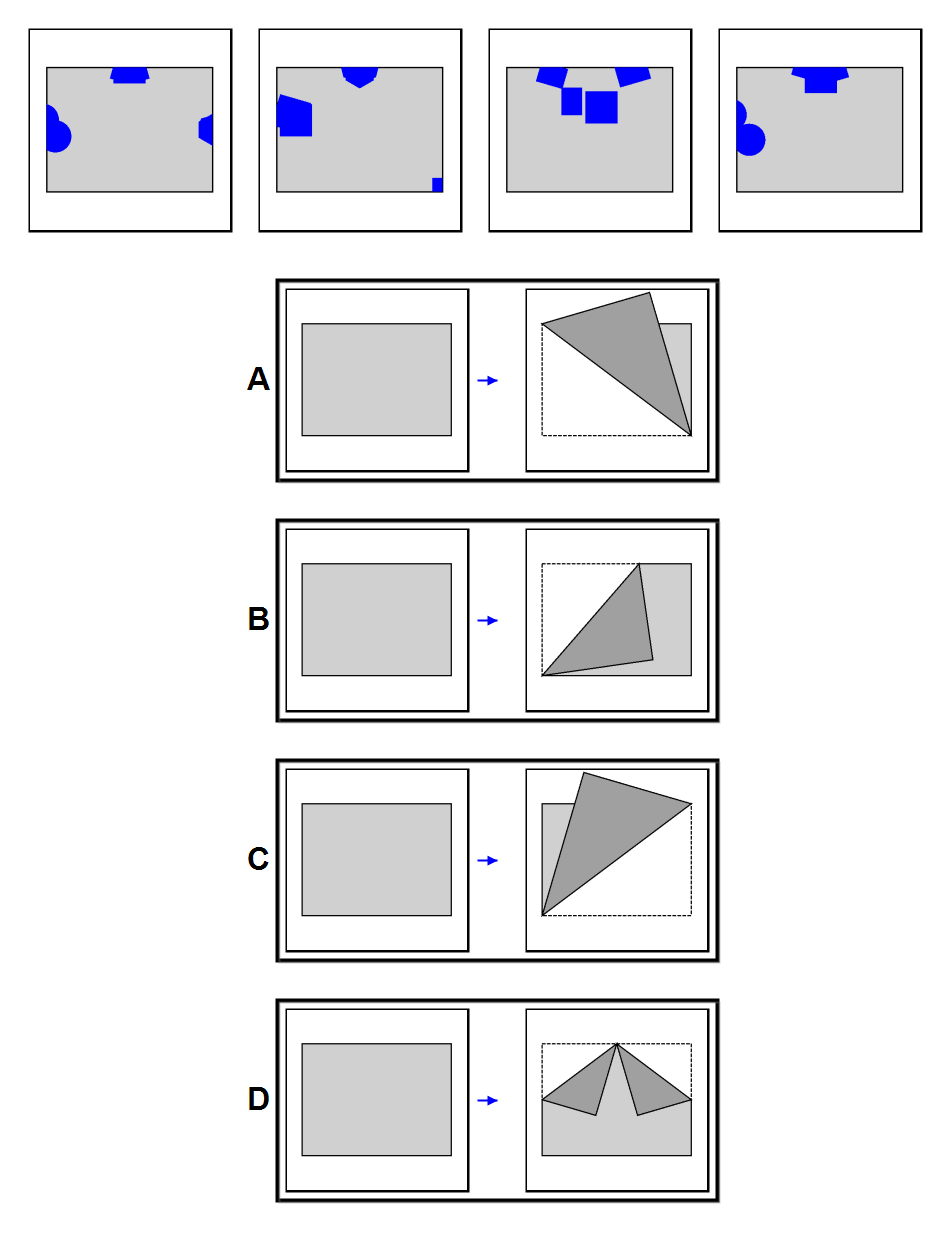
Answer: D